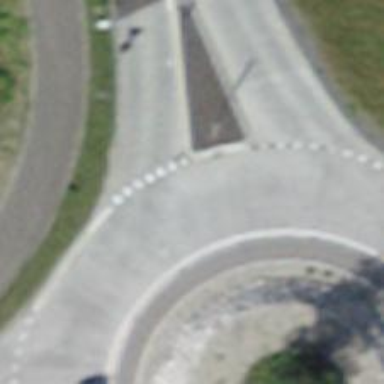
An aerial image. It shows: Asphalt road classified as primary highway.